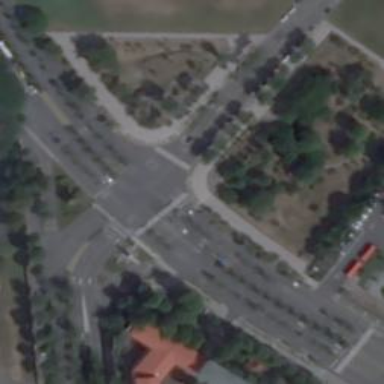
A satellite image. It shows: Marked crossing on the road.